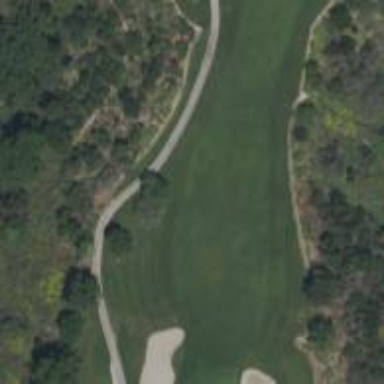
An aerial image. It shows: Golf hole.